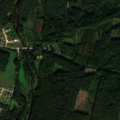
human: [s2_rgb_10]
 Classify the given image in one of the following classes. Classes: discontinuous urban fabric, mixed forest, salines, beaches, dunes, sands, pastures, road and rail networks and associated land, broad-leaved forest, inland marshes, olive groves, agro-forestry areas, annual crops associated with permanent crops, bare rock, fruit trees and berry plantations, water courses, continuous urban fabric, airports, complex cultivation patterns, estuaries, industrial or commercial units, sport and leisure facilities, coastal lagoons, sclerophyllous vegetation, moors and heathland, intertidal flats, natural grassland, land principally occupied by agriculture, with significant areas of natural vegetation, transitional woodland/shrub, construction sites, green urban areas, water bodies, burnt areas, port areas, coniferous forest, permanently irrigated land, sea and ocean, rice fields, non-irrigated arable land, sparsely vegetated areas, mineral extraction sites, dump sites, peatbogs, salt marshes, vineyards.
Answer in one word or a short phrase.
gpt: discontinuous urban fabric, land principally occupied by agriculture, with significant areas of natural vegetation, coniferous forest, transitional woodland/shrub